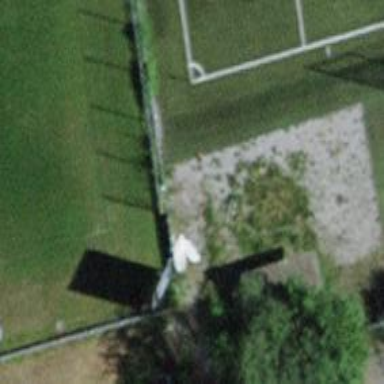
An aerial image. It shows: Fence is in the image.